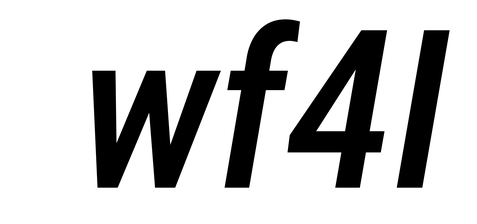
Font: Roboto-Italic_Condensed_Medium_Italic